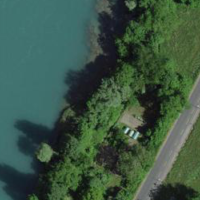
EUNIS habitat code: 15
Species observed at this site:
Humulus lupulus